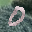
Label: 0